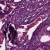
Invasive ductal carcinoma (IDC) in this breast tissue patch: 0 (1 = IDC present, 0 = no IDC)